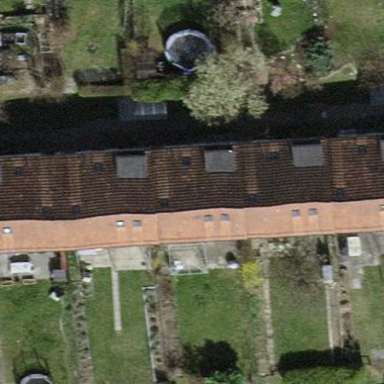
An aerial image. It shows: Terrace building with tile roof.